Question: Is it possible to create a click event using the status bar icon
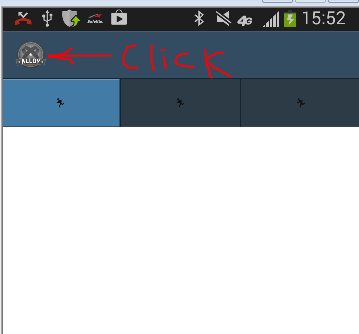
Answer: You need to add a callback to the 'onHomeIconItemSelected' property. Say you have a 'Tabgroup' with a "tabGroup" id, it would be something like:
'''
$.tabGroup.addEventListener('open', function(e) {
var activity = $.tabGroup.activity;
// Avoid older APIs executing this code
if( Ti.Platform.Android.API_LEVEL >= 11 ) {
activity.actionBar.onHomeIconItemSelected = function() {
alert("Home icon clicked!");
};
}
}
'''
For a more complete and detailed explanation, you could refer to <URL> which is a good demonstration of an app using the Action Bar in Titanium.